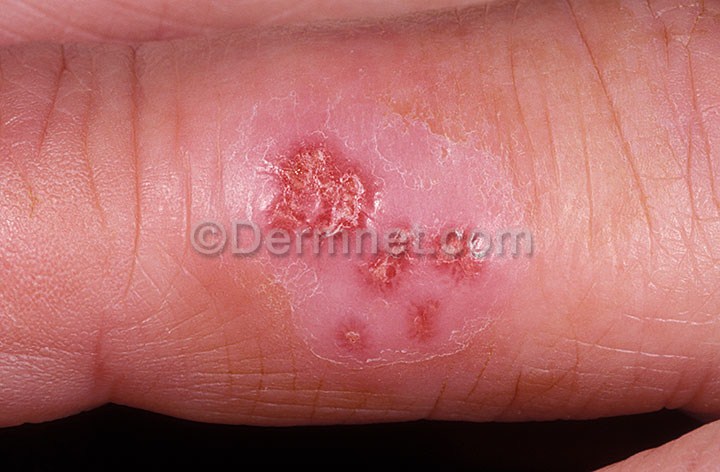
Disease: Warts Molluscum and other Viral Infections